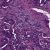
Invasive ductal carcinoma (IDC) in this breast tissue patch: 1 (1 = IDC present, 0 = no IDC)